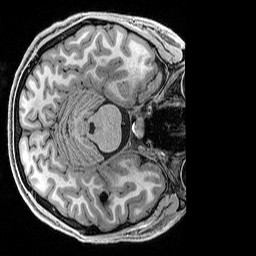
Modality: T1w
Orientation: axial
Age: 26
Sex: male
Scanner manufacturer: siemens
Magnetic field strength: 3 T
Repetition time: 2.5 s
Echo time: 0.00296 s